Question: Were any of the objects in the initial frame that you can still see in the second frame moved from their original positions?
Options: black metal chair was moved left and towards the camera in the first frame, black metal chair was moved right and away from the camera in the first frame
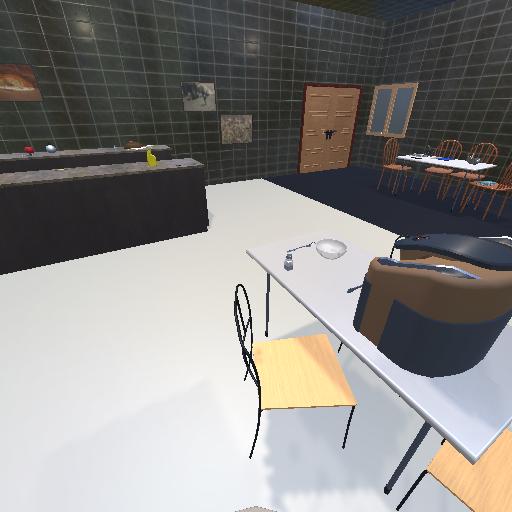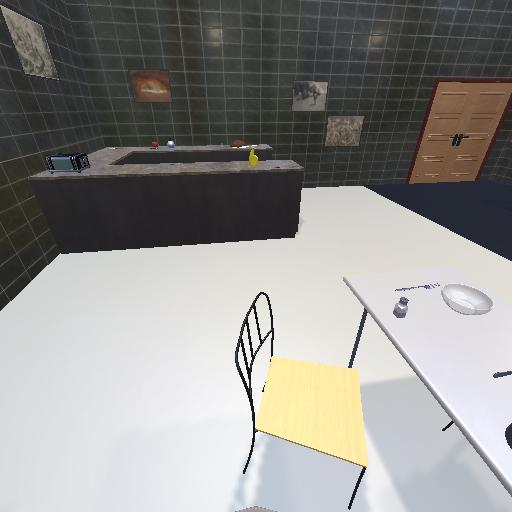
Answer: black metal chair was moved left and towards the camera in the first frame